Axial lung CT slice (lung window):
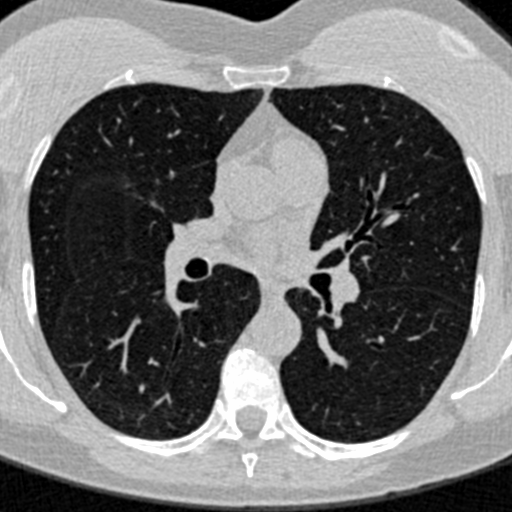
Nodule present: no